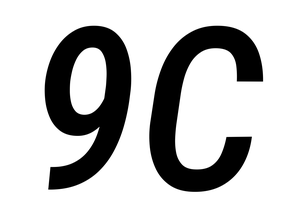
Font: Roboto-Italic_Condensed_Medium_Italic